Field crop: maize
Growth stage: 2
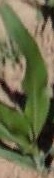
Species: maize